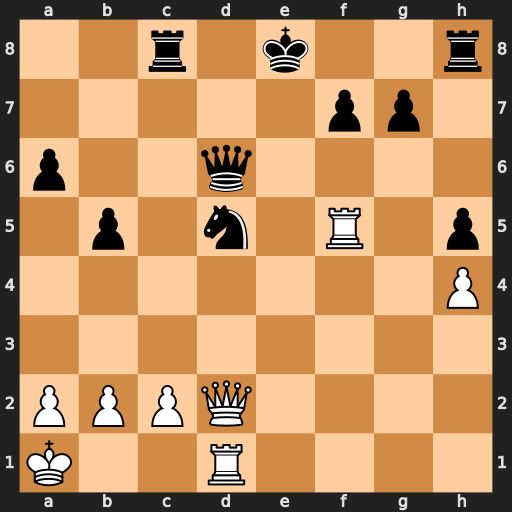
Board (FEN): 2r1k2r/5pp1/p2q4/1p1n1R1p/7P/8/PPPQ4/K2R4
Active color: w
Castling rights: k
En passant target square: -
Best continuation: Rxd5 Qxd5 Qxd5